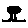
Label: tree